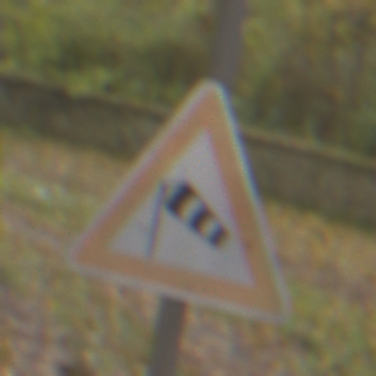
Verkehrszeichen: SeitenwindVonLinks
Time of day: MorningAfternoon
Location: Outdoor (Nature)
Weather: Overcast
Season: Autumn
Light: Natural